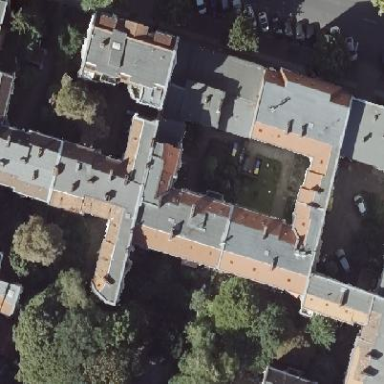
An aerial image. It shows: Building with apartments featuring unique double saltbox roof shape.